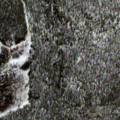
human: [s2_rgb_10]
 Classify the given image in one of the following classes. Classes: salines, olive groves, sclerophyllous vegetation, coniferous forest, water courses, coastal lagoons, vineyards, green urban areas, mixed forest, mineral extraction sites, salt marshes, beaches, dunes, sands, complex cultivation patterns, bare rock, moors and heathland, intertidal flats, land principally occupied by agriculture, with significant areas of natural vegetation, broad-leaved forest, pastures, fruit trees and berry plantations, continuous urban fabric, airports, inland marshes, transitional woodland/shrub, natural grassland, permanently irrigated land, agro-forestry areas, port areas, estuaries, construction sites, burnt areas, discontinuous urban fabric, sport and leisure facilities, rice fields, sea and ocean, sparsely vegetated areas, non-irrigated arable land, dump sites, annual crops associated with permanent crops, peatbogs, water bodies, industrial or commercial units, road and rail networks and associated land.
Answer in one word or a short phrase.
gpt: coniferous forest, peatbogs